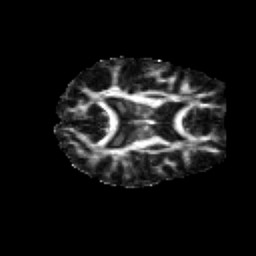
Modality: FA
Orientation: axial
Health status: healthy
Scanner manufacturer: siemens
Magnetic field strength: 3 T
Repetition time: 12 s
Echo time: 0.092 s